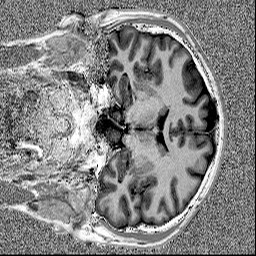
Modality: MP2RAGE
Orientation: coronal
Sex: male